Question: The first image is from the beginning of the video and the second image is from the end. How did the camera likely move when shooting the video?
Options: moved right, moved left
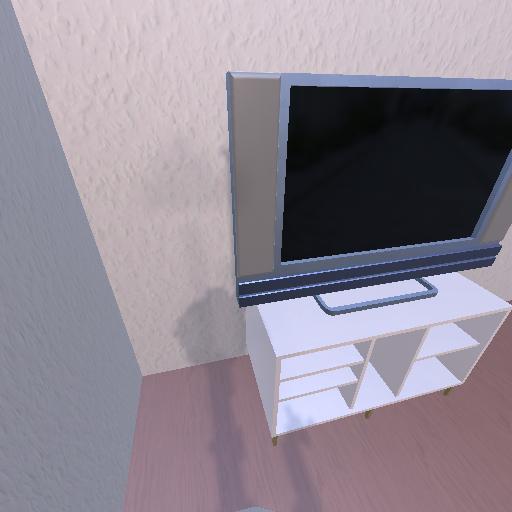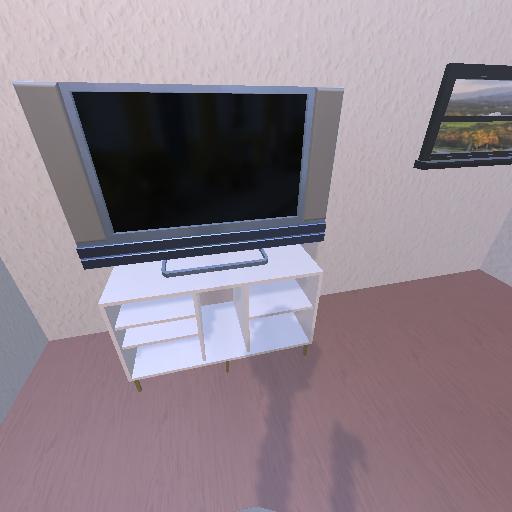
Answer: moved right